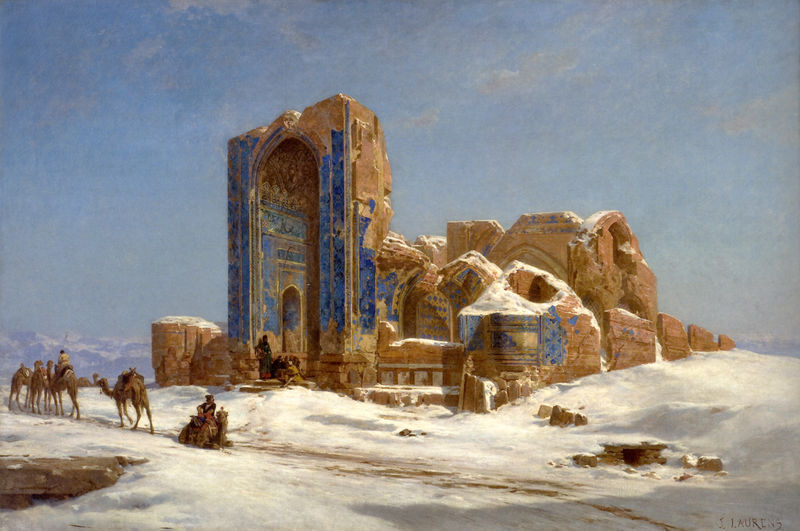
Titel: Die blaue Moschee in Tauris
Künstler: Jules Joseph Augustin Laurens
Standort: Montpellier
Institution: Musée Fabre
Schlagwörter: berg, blau, gemälde, himmel, schatten, weiß, wolken, landschaft, menschen, ocker, braun, hintergrund, licht, männer, gebäude, schloss, schnee, weg, wolke, stein, steine, signatur, kalt, kirche, sonne, boden, reiter, bogen, lehm, berge, gebirge, wüste, mauer, winter, rast, kuppel, friedrich, ornamente, verzierung, tor, karawane, reste, ruine, kloster, moschee, orient, palast, fliesen, kacheln, mosaik, portal, mauern, reise, apsis, rundbögen, tempel, schlitten, orientalismus, islam, ägypten, kamel, überreste, laurens, kamele, dromedar, babylon, geälde, kathetrale, orientalism, au, cheln, signagur, kamele karawane, ischtartor, ischtar